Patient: sex F, age 77
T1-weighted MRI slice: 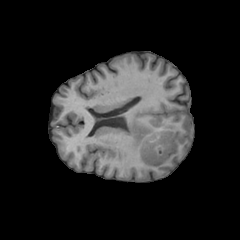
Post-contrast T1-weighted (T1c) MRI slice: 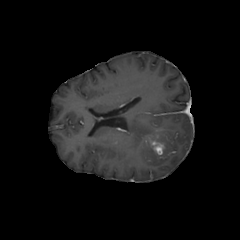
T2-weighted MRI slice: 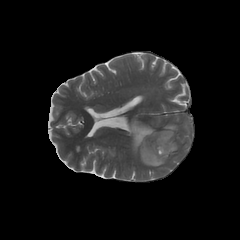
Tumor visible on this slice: yes
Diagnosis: Glioblastoma, IDH-wildtype
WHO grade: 4